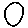
Label: circle